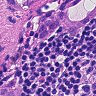
Metastatic tissue present: yes